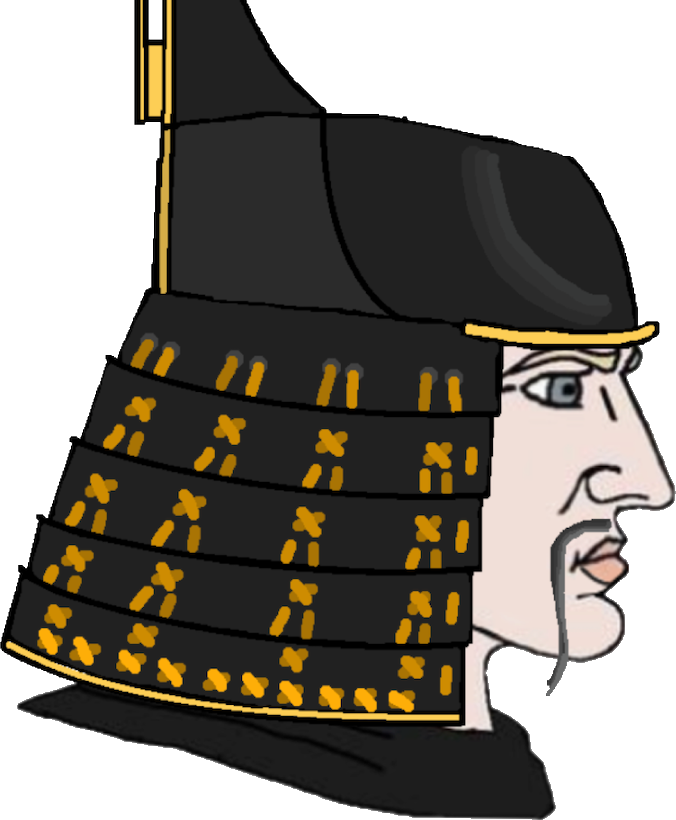
Label: 4_Yes_Chad